Current action and preconditions to check: trajectory_clear

Your task: For each precondition in the list above, predict whether it will hold at this action.

Consider the current scene as observed from the mobile robot's camera, and analyze the predicted future states of all dynamic agents (e.g., people, animals, vehicles, or any moving entities) within the NEXT SECOND.

IMPORTANT: Only answer "very likely" if you are absolutely certain—based on strong, clear evidence—that a dynamic agent will violate the precondition in the predicted future state. Do NOT answer "very likely" for unlikely, ambiguous, or low-probability risks.

Ask yourself for each precondition: Is there a high probability, with clear and convincing evidence, that the predicted future states of any dynamic agent will interfere with the predicted future state of the currently executing action within the NEXT SECOND, causing that precondition to fail?

Assess the risk level based on these predictions. Use "likely" or "very likely" if motions create a clear risk of interference.

Use "neutral" or "improbable" if agents are nearby but their predicted paths are clearly diverging or non-conflicting.

Failure Risk Categories: "very improbable", "improbable", "neutral", "likely", "very likely"

Answer Format: Output ONLY the probability_of_failure value from these categories: "very improbable", "improbable", "neutral", "likely", "very likely"

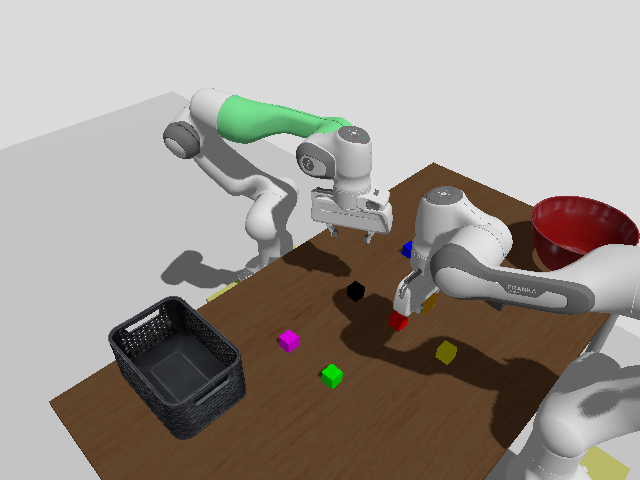

Answer: improbable